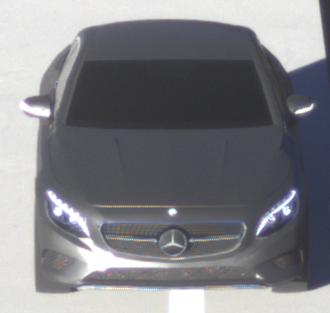
Make: Mercedes-Benz
Model: S 400 Coupé
Detailed model: S-Class (217) Coupé
Model produced from: 2015/10
Model produced until: 2017/09
Doors: 2
Color: gray
Road condition: dry road
Daytime: sunrise or sunset
Contrast: high contrast